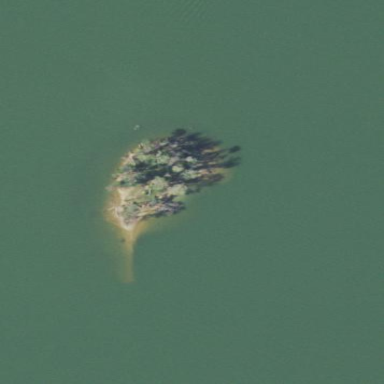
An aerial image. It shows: Island.